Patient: sex F, age 82
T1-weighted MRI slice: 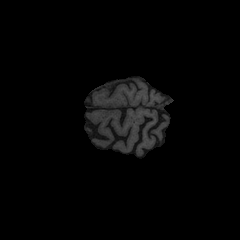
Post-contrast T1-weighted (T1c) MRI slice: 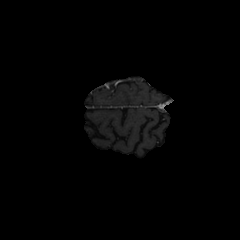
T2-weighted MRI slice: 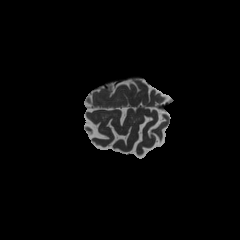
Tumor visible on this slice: yes
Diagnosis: Glioblastoma, IDH-wildtype
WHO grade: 4